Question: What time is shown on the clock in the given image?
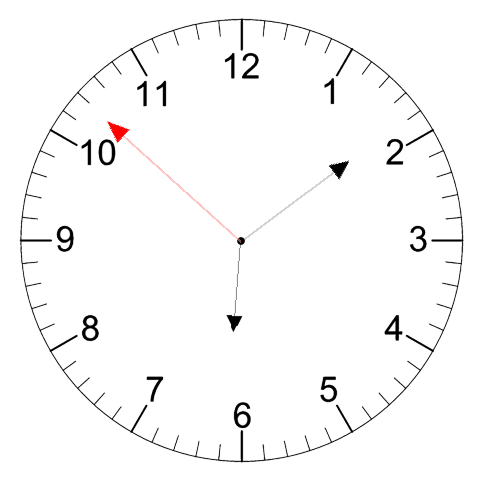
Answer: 06:08:52